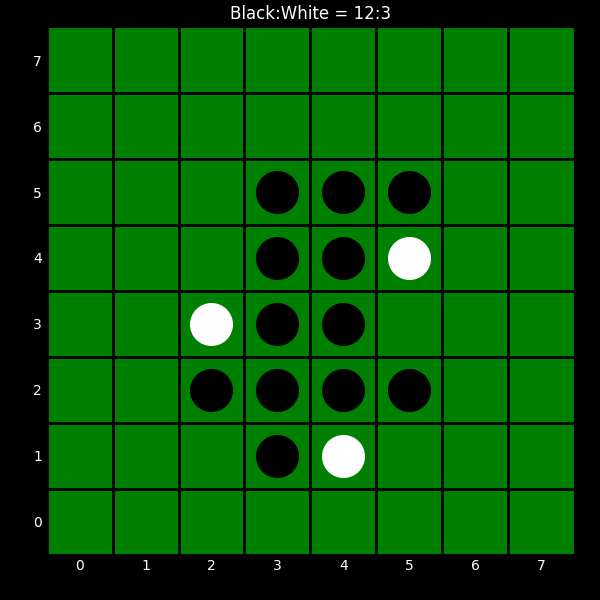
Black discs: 12
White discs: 3